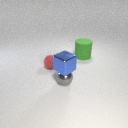
large green rubber cylinder to the right of small gray metal sphere